Interaction volume radius: 10 \u00c5
Interaction volume height: 10 \u00c5
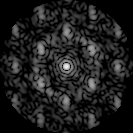
Disorder parameter: 0.5492